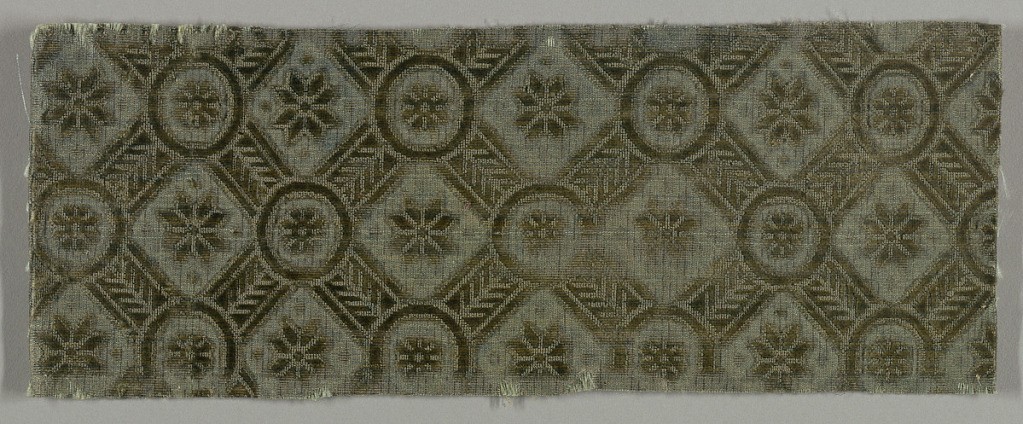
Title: Fragment
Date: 17th century
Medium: silk Technique: supplementary warps forming raised cut and uncut pile in a satin foundation
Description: Diamond grid containing stars and rosettes.